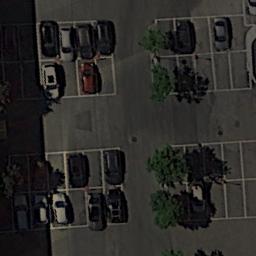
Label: parking_lot